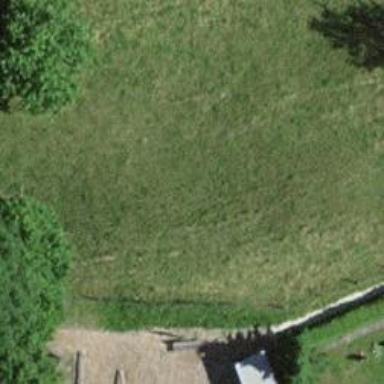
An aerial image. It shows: Playground on grassy land.